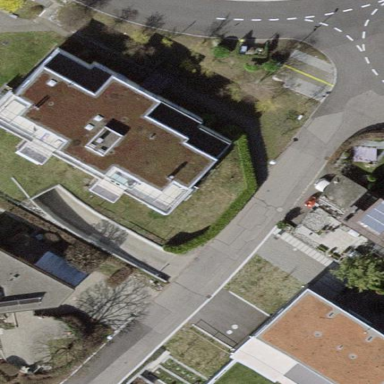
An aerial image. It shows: Flat-roofed building.